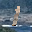
Label: 1